Field crop: tomato
Growth stage: 1
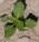
Species: solanum